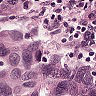
Metastatic tissue present: yes